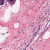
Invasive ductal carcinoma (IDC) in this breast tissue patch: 0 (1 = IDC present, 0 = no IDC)